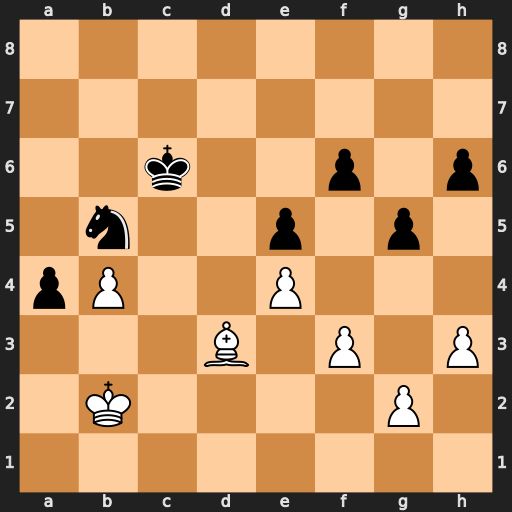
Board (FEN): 8/8/2k2p1p/1n2p1p1/pP2P3/3B1P1P/1K4P1/8
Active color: w
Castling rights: -
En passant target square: -
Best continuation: Bxb5+ Kxb5 Ka3 h5 g3